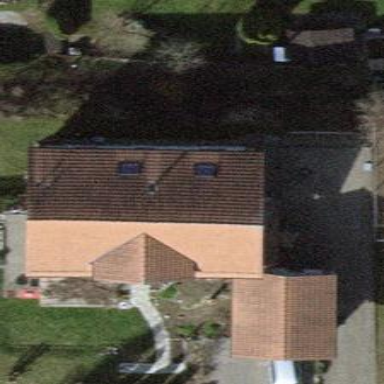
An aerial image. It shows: Building with gabled roof.